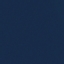
Land use / land cover: SeaLake